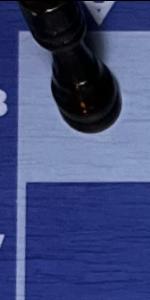
Label: Empty